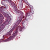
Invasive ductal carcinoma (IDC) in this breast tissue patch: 0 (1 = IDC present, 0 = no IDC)